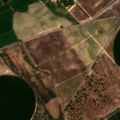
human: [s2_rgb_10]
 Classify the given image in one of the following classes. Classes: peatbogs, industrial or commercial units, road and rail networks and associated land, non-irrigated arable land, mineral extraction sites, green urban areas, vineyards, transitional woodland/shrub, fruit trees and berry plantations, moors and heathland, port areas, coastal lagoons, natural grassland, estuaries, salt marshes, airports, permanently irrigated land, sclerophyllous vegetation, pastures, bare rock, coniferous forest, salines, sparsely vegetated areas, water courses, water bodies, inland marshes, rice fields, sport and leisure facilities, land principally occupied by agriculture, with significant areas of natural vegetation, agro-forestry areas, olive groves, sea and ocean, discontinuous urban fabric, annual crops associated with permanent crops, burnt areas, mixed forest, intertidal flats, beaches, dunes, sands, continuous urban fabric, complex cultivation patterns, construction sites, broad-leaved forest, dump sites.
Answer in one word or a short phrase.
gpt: non-irrigated arable land, permanently irrigated land, vineyards, agro-forestry areas